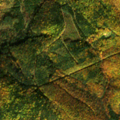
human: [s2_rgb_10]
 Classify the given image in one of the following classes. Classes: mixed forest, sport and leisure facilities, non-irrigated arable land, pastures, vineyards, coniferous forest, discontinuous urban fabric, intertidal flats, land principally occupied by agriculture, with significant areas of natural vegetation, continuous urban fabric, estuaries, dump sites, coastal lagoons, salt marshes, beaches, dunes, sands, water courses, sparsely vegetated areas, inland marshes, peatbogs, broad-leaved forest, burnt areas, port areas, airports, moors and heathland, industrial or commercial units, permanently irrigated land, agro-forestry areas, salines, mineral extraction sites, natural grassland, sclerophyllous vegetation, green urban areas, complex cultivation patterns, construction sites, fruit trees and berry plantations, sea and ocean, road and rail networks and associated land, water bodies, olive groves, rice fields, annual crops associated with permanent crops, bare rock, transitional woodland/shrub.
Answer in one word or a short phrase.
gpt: broad-leaved forest, mixed forest